Interaction volume radius: 10 \u00c5
Interaction volume height: 20 \u00c5
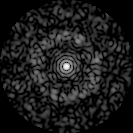
Disorder parameter: 0.815